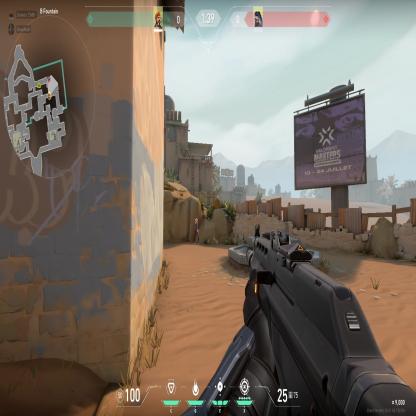
Label: enemy